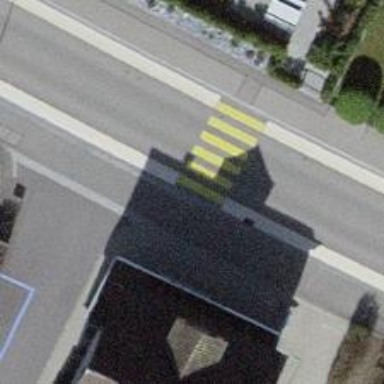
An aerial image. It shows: Marked crossing on the road.